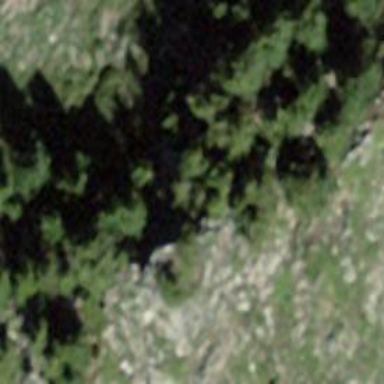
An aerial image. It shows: Forest area.